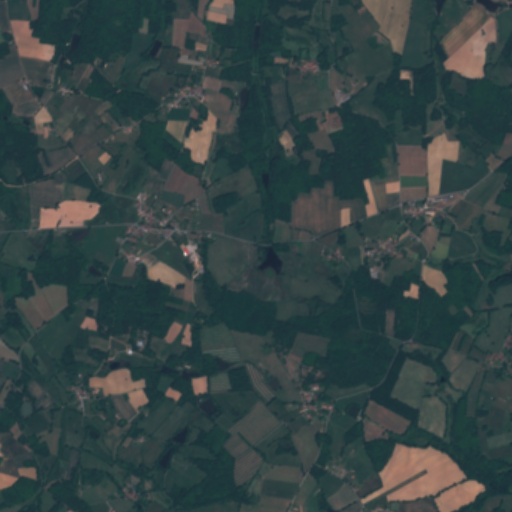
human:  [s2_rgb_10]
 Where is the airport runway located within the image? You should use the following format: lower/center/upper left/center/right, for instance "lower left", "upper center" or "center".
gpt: The airport runway is located in the lower right of the image.
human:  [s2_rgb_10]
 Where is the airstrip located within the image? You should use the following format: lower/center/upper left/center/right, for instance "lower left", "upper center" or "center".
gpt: The airstrip is located in the lower right of the image.
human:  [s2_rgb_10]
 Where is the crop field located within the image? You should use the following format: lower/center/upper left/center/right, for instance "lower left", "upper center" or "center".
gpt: The crop field is located in the center right of the image.
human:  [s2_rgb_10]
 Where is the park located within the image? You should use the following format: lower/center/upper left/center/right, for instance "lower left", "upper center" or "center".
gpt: The park is located in the center left of the image.
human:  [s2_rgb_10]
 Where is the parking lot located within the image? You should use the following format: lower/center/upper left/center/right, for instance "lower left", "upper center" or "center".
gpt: The parking lot is located in the center left of the image.
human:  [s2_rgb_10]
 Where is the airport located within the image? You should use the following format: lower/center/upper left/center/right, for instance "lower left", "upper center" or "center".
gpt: There is no airport in the image.